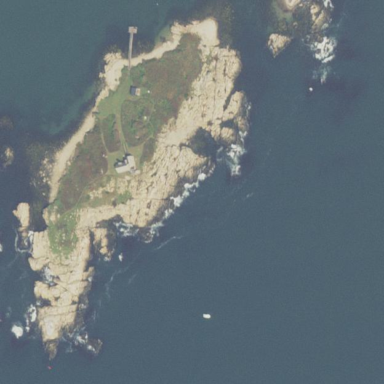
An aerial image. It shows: Islet along the natural coastline.